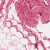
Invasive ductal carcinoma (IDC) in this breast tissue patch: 0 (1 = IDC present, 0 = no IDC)